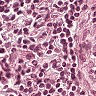
Metastatic tissue present: no